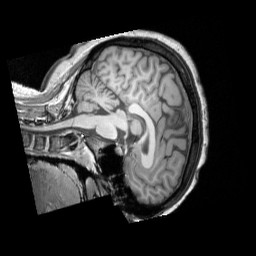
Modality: T1w
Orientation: sagittal
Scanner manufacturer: siemens
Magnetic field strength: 3 T
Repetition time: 1.8 s
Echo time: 0.00294 s